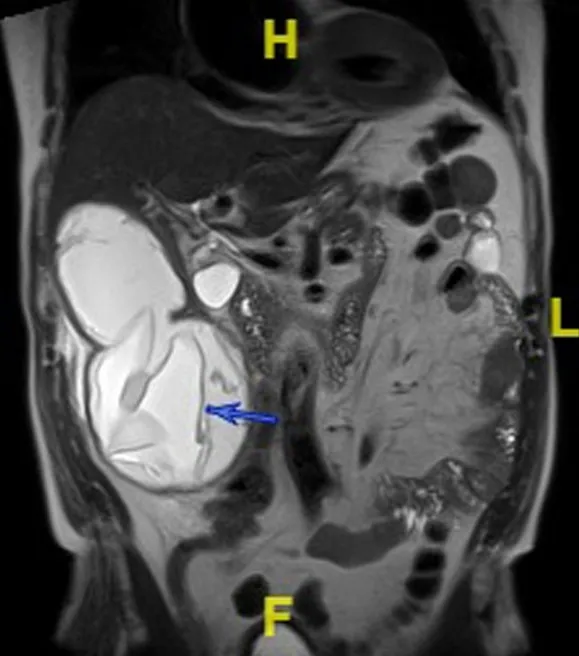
Magnetic resonance imaging. Coronal section in T2-weighted pulse sequence. Cystic bilobate lesion with exophytic part. WHO Classification: CE3a: Liquid cyst with detached membrane appearance.
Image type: radiology (mri)